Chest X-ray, AP view. Patient: 56 years old, sex F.
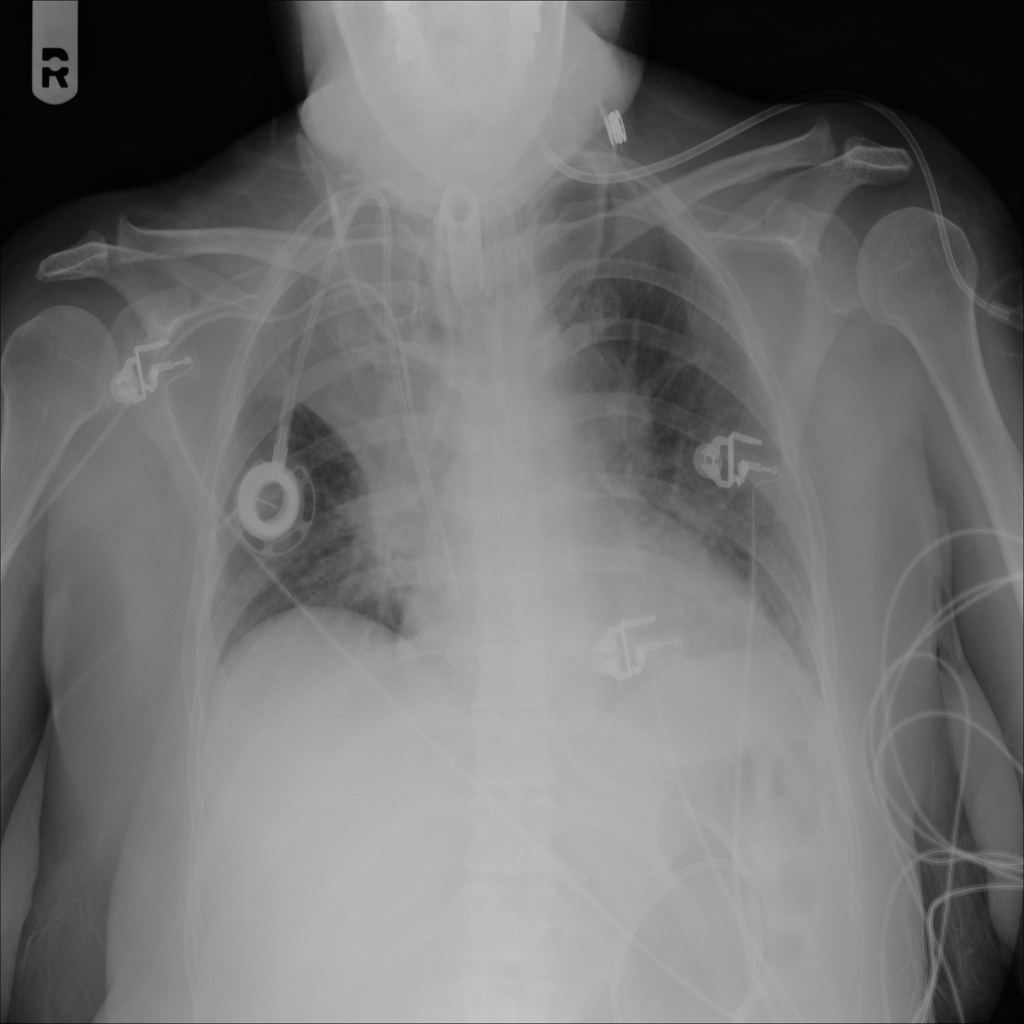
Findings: Atelectasis